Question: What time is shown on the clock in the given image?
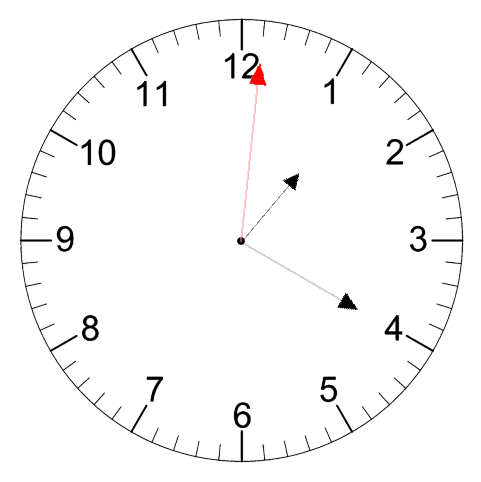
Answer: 01:20:01